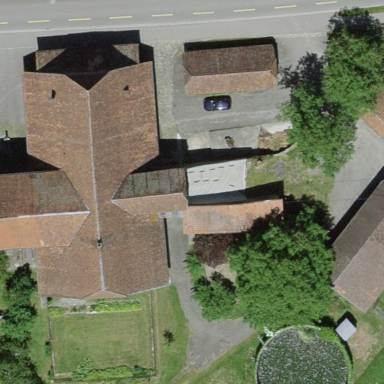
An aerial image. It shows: Farm building.